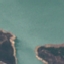
Land use / land cover class: SeaLake